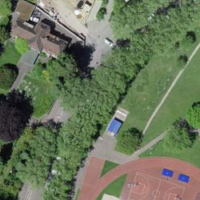
EUNIS habitat code: 53
Species observed at this site:
Sitta europaea
Passer domesticus